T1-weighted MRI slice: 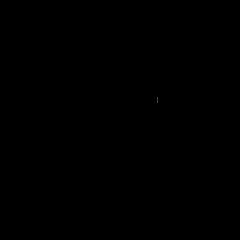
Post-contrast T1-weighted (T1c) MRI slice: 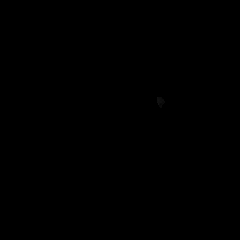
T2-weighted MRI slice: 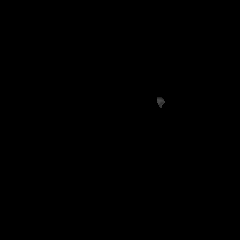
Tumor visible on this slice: no